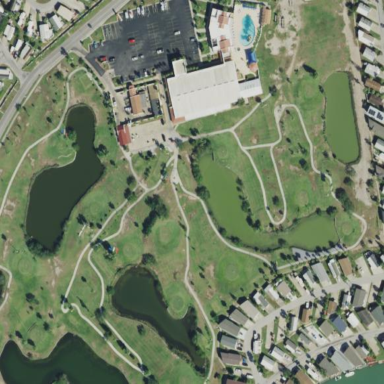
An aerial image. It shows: Golf course.